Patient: sex M, age 60
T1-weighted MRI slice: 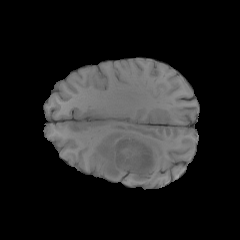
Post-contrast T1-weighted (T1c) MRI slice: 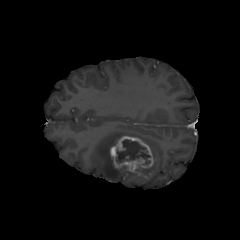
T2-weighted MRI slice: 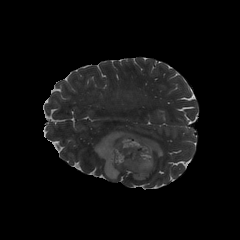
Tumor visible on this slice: yes
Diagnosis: Glioblastoma, IDH-wildtype
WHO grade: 4